Question: I am developing a Java web application in 'Netbeans IDE 7.1.1'. The IDE comes with pre-installed 'Apache Tomcat 7.0'.
The folder structure in Netbeans looks like this

All the servlet are in 'Source Packages' and have added two in 'Libraries' - MySQL JDBC Driver and Apache Commons Collection in 'Libraries' folder.
Now I want to deploy this on 'Amazon Web Services - Elastic Beanstalk'. The documentation of AWS Elastic Beanstalk (beta) says'Package your deployable code into a standard Java Web Application Archive (WAR file) and Upload your WAR file to Elastic Beanstalk using the AWS Management Console'
How to package my deployable code into 'WAR file'?
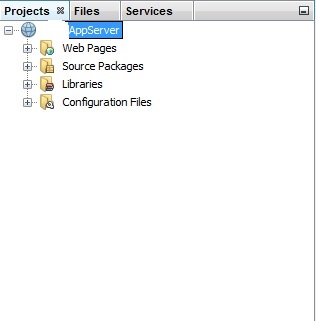
Answer: If you are already running your app, then 'WAR' should be in 'Files/dist' folder in the root of your project. Otherwise deploying your app should create this folder with the war file.